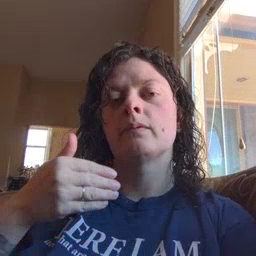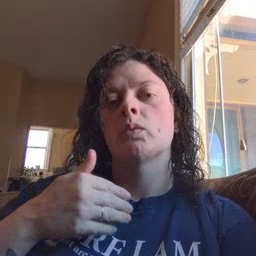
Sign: before